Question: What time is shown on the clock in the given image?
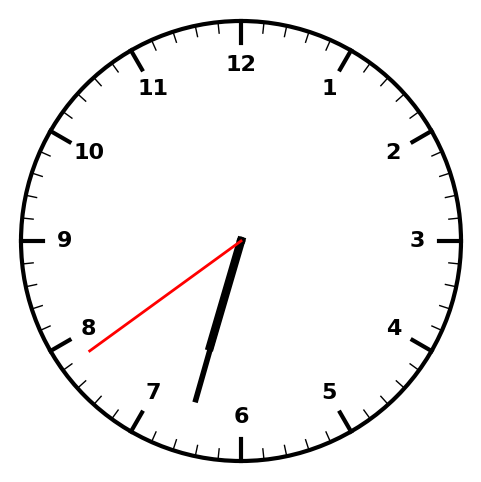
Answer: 06:32:39